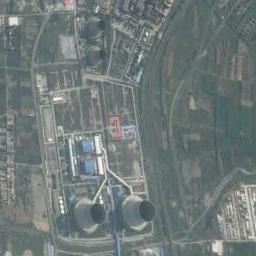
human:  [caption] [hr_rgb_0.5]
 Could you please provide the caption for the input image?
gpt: In the thermal power station, there are neatly planned plants, Equipment and good greening  There are four cooling towers .

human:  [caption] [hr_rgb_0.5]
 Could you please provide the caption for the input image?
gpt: There are two thermal power stations and rows of storage tanks .

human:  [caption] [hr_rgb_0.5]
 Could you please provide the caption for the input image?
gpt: The thermal power station is on the grass next to some buildings .

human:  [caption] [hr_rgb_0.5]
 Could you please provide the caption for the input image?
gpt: Many buildings are near the thermal power station .

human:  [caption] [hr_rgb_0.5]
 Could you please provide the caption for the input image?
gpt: There are two chimneys and some green lawns on the thermal power station .